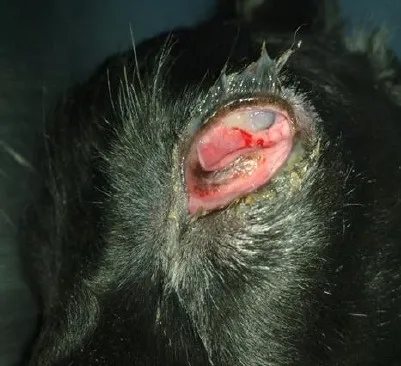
Dried mucous secretion on the eye lids, hyperaemia, oedema of the conjunctiva with protrusion of the third eye lid and keratitis (one month after the first examination).
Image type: medical_photograph (skin_photograph)